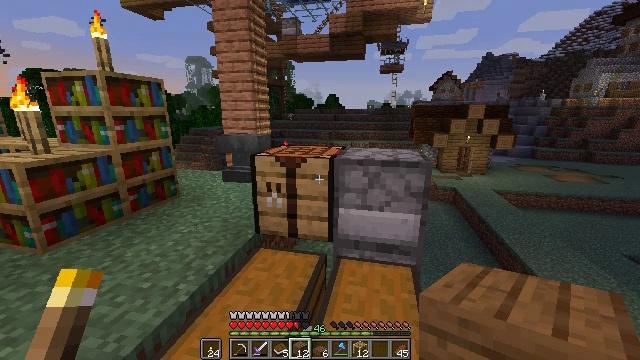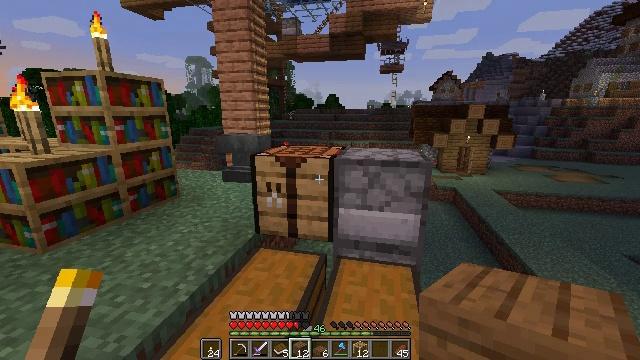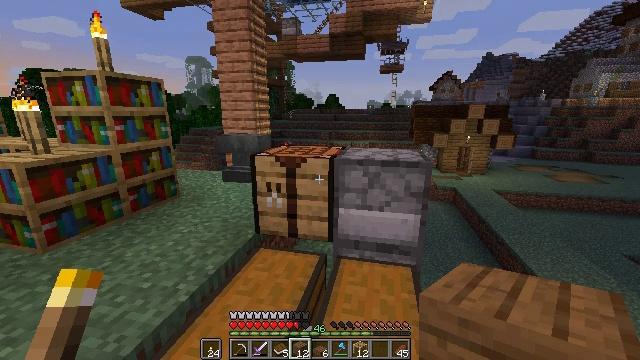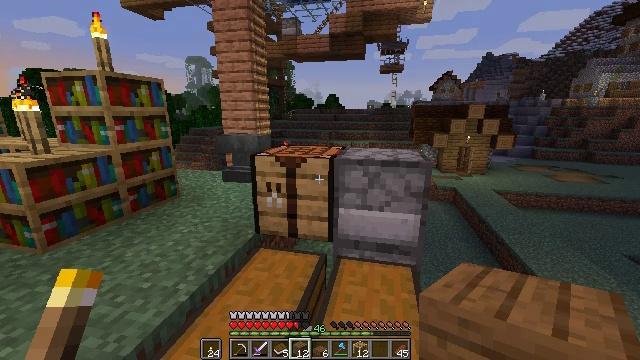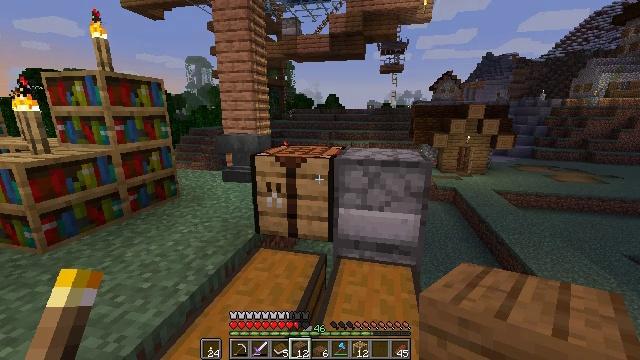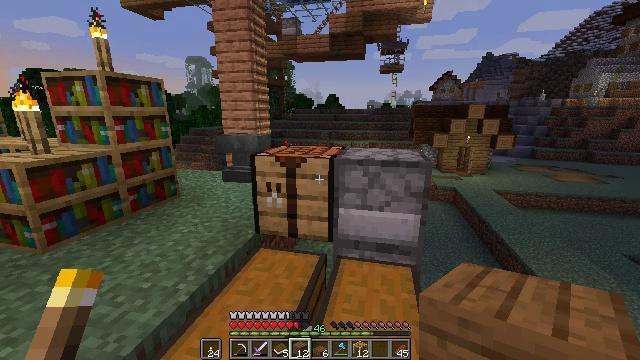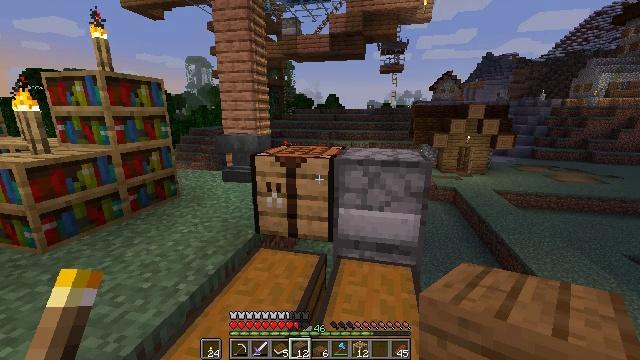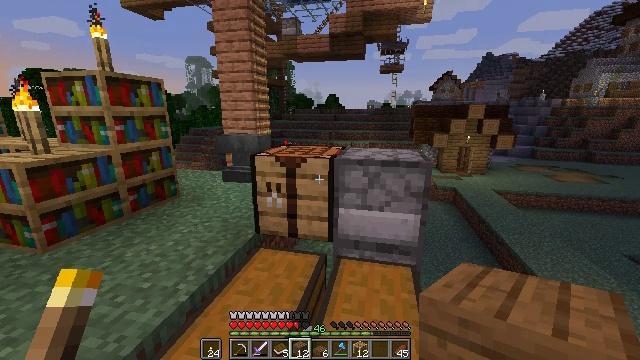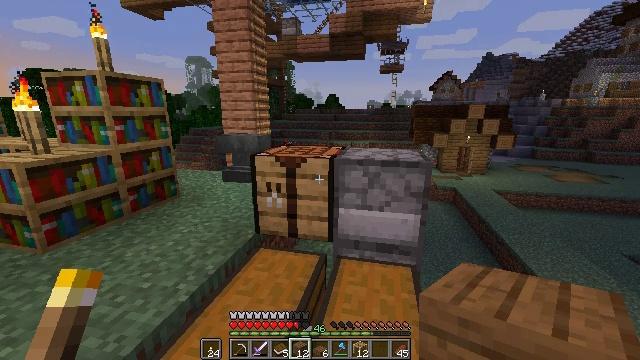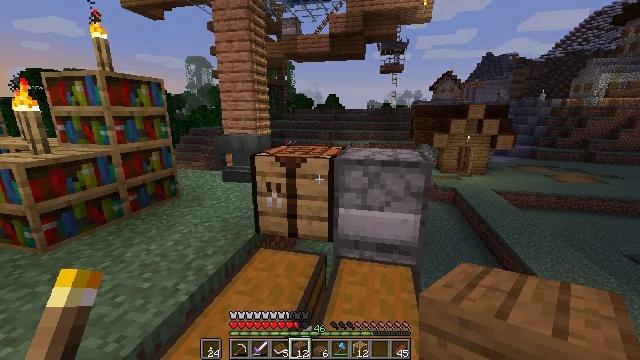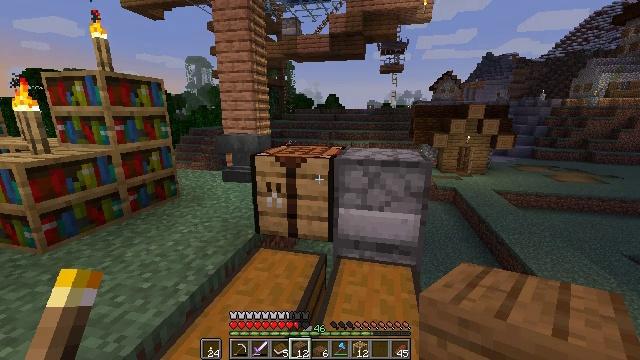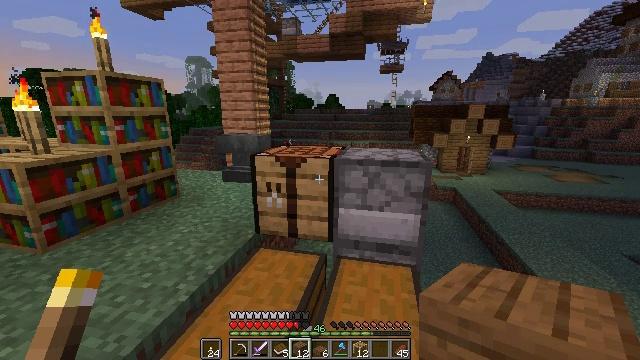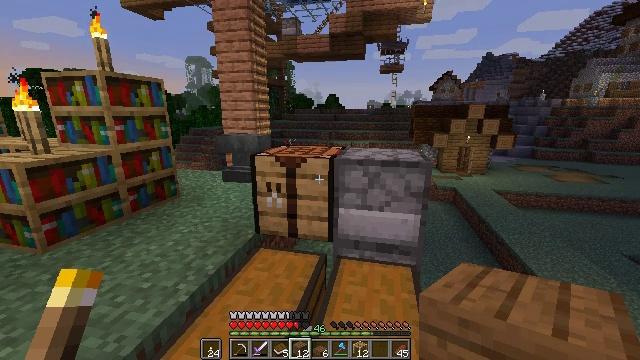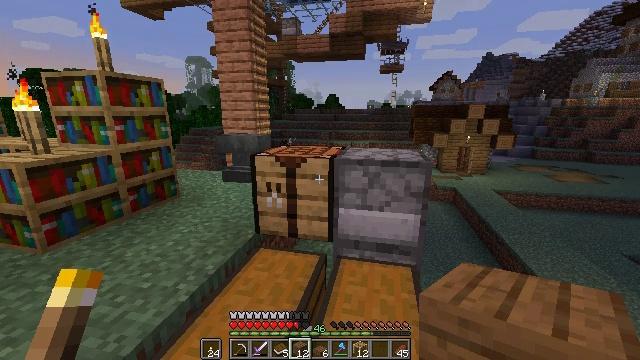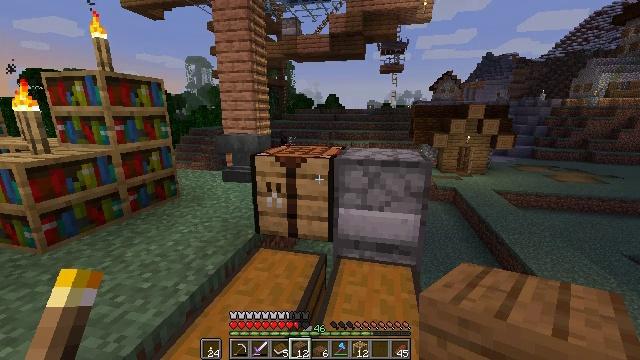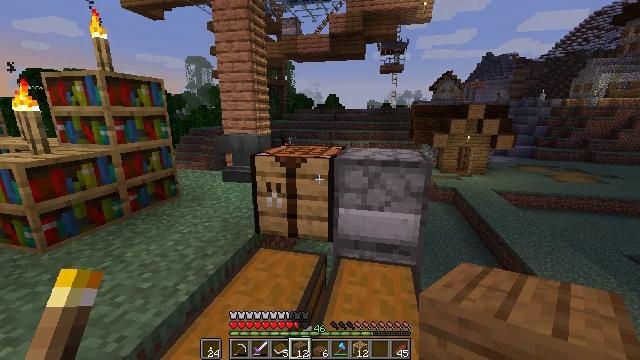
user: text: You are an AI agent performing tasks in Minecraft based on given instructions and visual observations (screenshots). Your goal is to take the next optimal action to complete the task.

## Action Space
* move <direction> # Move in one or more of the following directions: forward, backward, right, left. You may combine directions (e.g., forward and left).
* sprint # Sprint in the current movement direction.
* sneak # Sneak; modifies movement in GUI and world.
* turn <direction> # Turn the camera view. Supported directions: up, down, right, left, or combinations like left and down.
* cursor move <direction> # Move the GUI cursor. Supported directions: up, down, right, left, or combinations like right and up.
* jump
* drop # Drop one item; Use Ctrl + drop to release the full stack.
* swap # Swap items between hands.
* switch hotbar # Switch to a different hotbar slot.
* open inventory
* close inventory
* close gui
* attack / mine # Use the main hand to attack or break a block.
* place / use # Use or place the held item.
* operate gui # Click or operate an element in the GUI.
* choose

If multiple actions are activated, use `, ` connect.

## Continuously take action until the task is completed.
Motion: motion action
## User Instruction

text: Make a spruce fence gate with sticks and spruce planks.
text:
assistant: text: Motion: no_op
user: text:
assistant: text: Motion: no_op
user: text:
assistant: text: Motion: no_op
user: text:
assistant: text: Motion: no_op
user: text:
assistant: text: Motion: no_op
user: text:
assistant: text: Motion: no_op
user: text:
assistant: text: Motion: no_op
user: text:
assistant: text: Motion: no_op
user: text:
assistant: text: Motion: no_op
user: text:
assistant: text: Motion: no_op
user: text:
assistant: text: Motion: no_op
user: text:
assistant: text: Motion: no_op
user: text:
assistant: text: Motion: no_op
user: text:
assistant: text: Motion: no_op
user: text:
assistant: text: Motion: no_op
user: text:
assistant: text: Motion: no_op
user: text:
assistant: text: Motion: no_op
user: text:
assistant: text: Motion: no_op
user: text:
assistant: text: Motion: no_op
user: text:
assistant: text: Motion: no_op
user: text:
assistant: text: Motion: no_op
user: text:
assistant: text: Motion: no_op
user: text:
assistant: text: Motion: no_op
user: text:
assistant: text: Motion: no_op
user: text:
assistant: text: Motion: no_op
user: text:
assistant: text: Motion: no_op
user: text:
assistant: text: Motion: no_op
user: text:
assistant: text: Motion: no_op
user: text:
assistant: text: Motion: no_op
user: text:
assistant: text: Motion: no_op